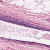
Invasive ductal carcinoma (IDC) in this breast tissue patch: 0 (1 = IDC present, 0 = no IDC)